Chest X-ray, PA view. Patient: 62 years old, sex M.
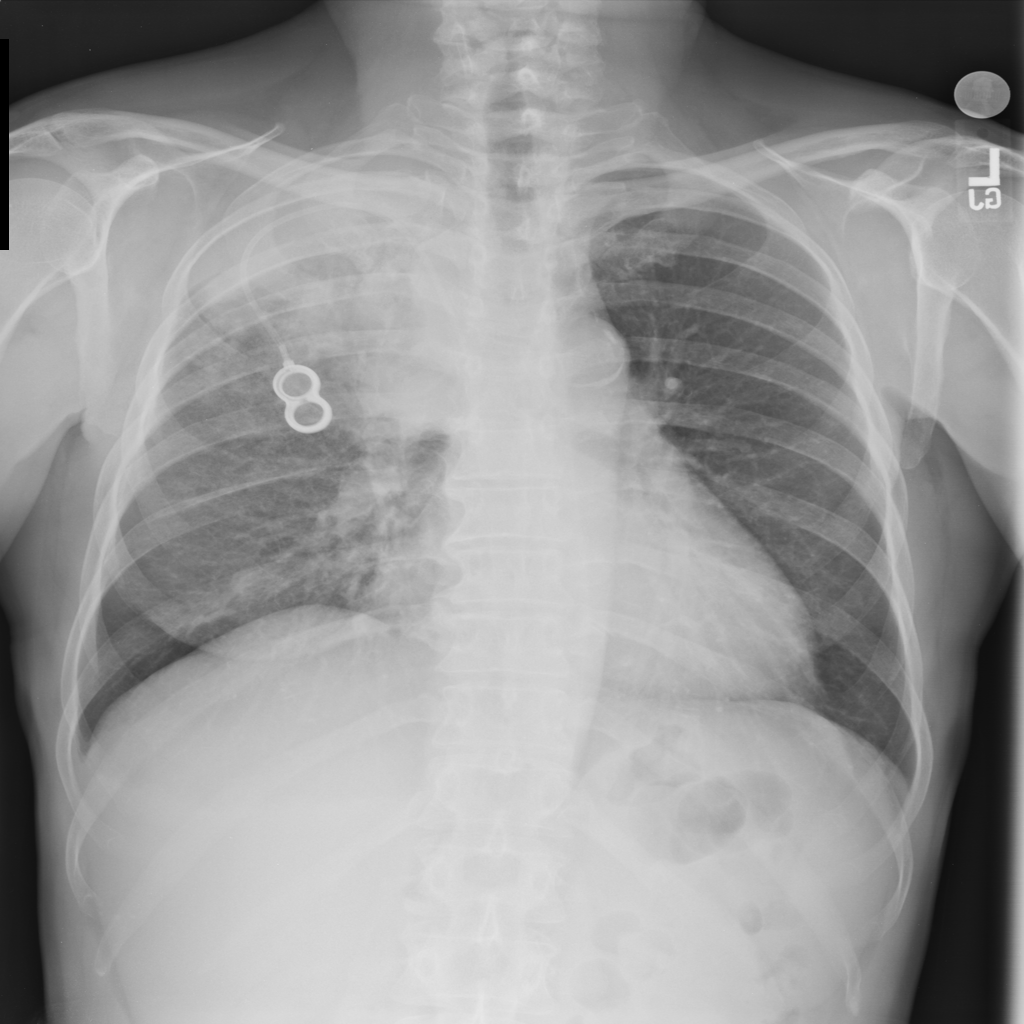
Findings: No Finding